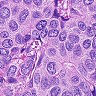
Metastatic tissue present: yes